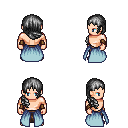
a pixel art fantasy rpg character, male body template, human, light skin, overskirt, robe skirt, gray right-swept hairstyle, cloth bracers, four views (front, back, left, right), 2x2 character sprite sheet, small pixel art, hard edges, no anti-aliasing